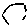
Label: hexagon